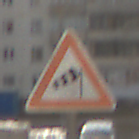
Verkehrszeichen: SeitenwindVonRechts
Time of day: MorningAfternoon
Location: Outdoor (Urban)
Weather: PartlyCloudy
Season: NotSpecified
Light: Natural